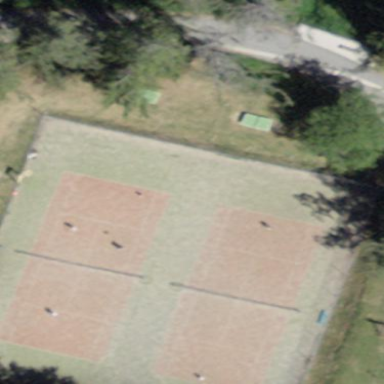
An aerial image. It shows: Sandy tennis court.